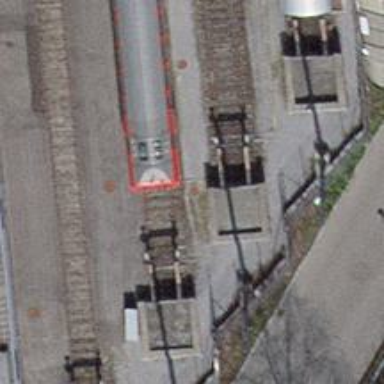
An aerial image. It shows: Railway yard with one track.